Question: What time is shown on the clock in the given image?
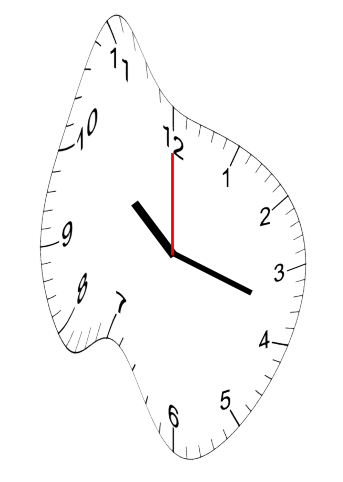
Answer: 10:18:00